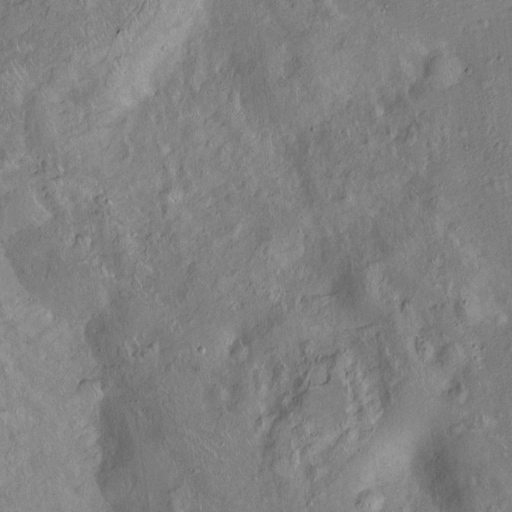
Classes present: Background, Cone